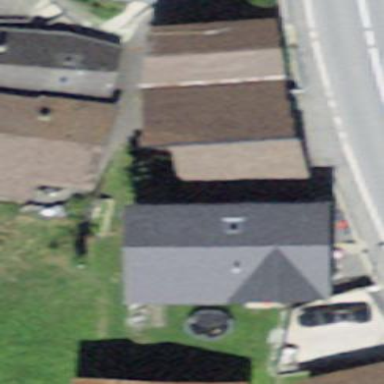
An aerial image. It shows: Simple house.